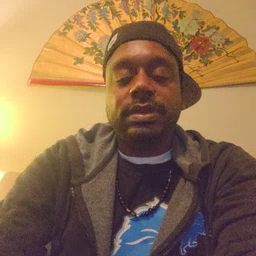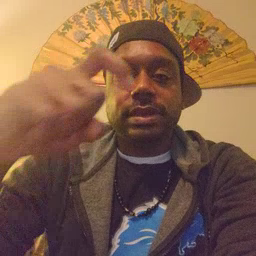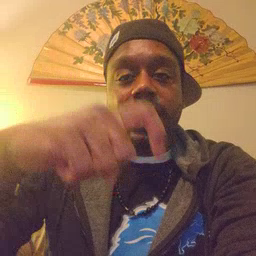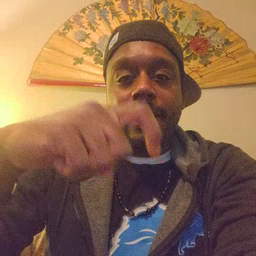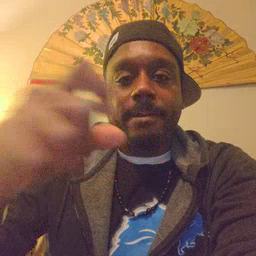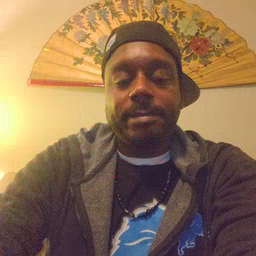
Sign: time